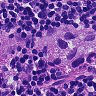
Metastatic tissue present: yes